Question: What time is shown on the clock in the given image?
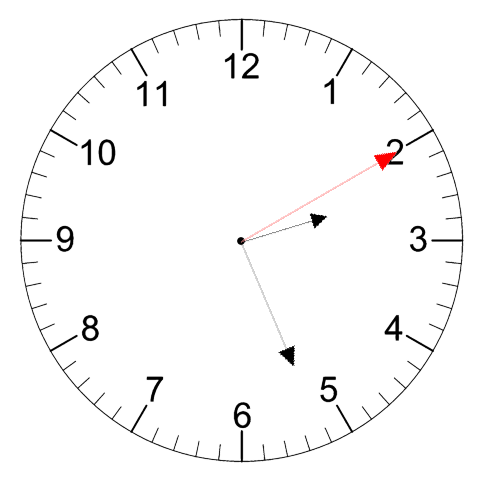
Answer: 02:26:10